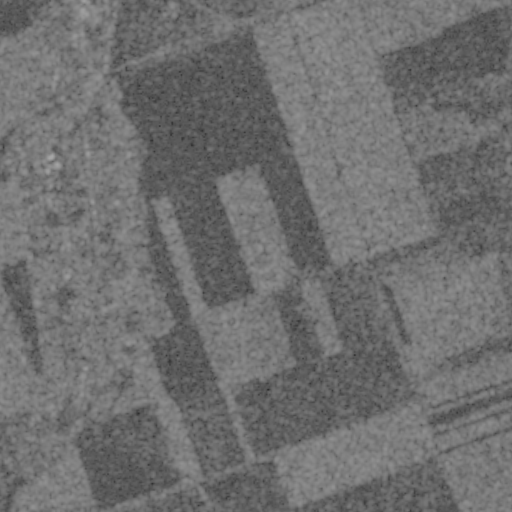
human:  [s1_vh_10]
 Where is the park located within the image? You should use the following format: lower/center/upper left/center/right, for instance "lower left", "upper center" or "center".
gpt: The park is located in the upper left of the image.
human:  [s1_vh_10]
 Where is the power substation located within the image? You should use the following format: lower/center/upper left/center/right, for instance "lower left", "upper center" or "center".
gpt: The power substation is located in the upper left of the image.
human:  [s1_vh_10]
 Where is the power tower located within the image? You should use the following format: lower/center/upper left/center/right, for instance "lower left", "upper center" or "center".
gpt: The power tower is located in the upper left of the image.
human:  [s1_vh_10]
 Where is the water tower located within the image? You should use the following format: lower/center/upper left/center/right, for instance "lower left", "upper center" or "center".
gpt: The water tower is located in the upper left of the image.
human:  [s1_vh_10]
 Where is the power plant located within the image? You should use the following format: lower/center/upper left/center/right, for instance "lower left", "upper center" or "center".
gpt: There is no power plant in the image.

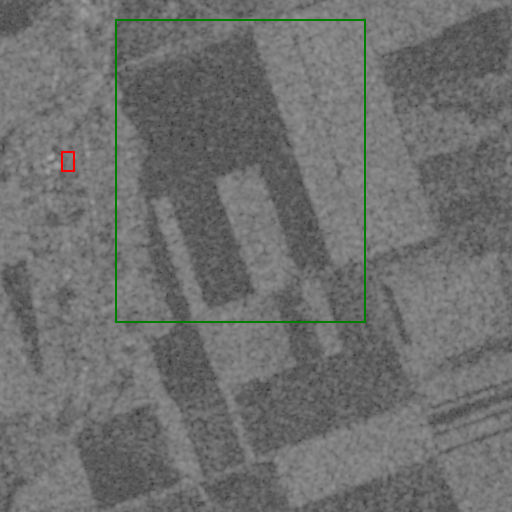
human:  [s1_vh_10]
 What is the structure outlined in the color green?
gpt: The structure outlined in green is a crop field.
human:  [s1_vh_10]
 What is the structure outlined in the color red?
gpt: The structure outlined in red is a park.
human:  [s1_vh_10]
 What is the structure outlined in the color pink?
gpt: There is no pink outline.